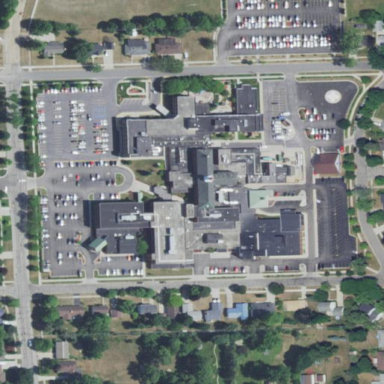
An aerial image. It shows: Hospital with helipad for emergency services.